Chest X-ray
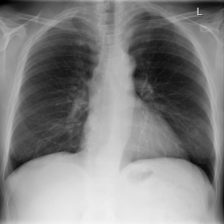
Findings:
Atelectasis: negative
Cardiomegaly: negative
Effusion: negative
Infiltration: negative
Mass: negative
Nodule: negative
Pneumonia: negative
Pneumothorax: negative
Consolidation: negative
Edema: negative
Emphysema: negative
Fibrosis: negative
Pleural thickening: negative
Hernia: negative